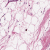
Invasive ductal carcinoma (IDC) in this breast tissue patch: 0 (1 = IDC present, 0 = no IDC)